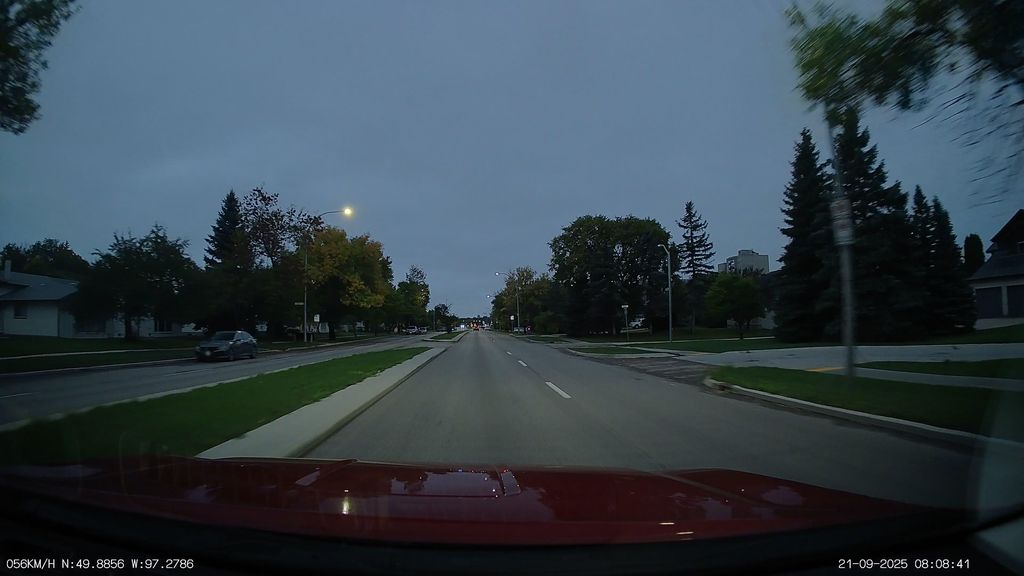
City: winnipeg